Question: Has anyone had any luck with this?
I copied and pasted the example code here <URL> into my text editor. I added all the .js files and .css file required. when I run the page in any browser, I am not seeing the bars or the animation. I have looked at the source code on the above URL as well to see how it works. Could someone tell me why I can the animated bar chart on the URL but not from my desktop? What's different? Here is the exact code I copied:
'''
<html>
<title>Untitled Document</title>
<link rel="stylesheet" href="js/jquery.jqplot.min.css" type="text/css" />
<!--[if lt IE 9]><script language="javascript" type="text/javascript" src="js/excanvas.min.js"></script><![endif]-->
<script language="javascript" type="text/javascript" src="https://ajax.googleapis.com/ajax/libs/jquery/1.7.2/jquery.min.js"></script>
<script language="javascript" type="text/javascript" src="js/jquery.jqplot.min.js"></script>
<script language="javascript" type="text/javascript" src="js/excanvas.min.js"></script>
<script language="javascript" type="text/javascript" src="plugins/jqplot.barRenderer.min.js"></script>
<script>
$(document).ready(function(){
$.jqplot.config.enablePlugins = true;
var s1 = [2, 6, 7, 10];
var ticks = ['a', 'b', 'c', 'd'];
plot1 = $.jqplot('chart1', [s1], {
// Only animate if we're not using excanvas (not in IE 7 or IE 8)..
animate: !$.jqplot.use_excanvas,
seriesDefaults:{
renderer:$.jqplot.BarRenderer,
pointLabels: { show: true }
},
axes: {
xaxis: {
renderer: $.jqplot.CategoryAxisRenderer,
ticks: ticks
}
},
highlighter: { show: false }
});
$('#chart1').bind('jqplotDataClick',
function (ev, seriesIndex, pointIndex, data) {
$('#info1').html('series: '+seriesIndex+', point: '+pointIndex+', data: '+data);
}
);
});
</script>
</head>
<body>
<div id="chart1" style="margin-top: 20px; margin-left: 20px;width: 300px; height: 300px; position: relative;"></div>
<div><span>Moused Over: </span><span id="info1">Nothing</span></div>
</body>
</html>
'''
here is what I see in the browser after running that code:

Thanks
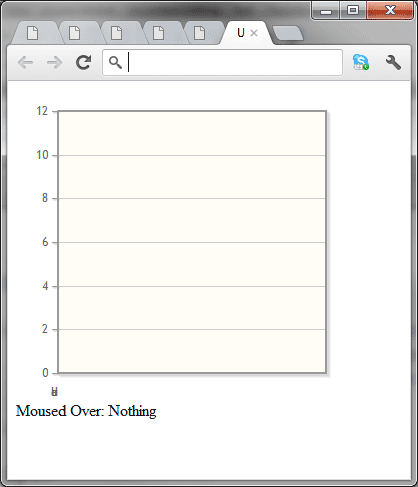
Answer: For anyone interested, I've found the answer. The example code taken from the <URL> in order to animate the bars:
'''
$.jqplot.config.enablePlugins = true;
// Only animate if we're not using excanvas (not in IE 7 or IE 8)..
animate: !$.jqplot.use_excanvas,
'''
From the animate example on the <URL> , the following code will do the trick:
'''
animate: true,
// Will animate plot on calls to plot1.replot({resetAxes:true})
animateReplot: true,
'''
I read the entire documentation and was doing a lot of playing around with the code. Eventually, I got to the full "examples" page (not the few listed on the <URL>. I really wanted to understand the plugin code since the developer took so much time to really provide a ton of info, comments and updates to his code base.